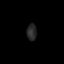
Tissue: prostate
Cell type: B cells
Senescence score: 0.765
Nuclear area (px): 160
Mean DAPI intensity: 40.194